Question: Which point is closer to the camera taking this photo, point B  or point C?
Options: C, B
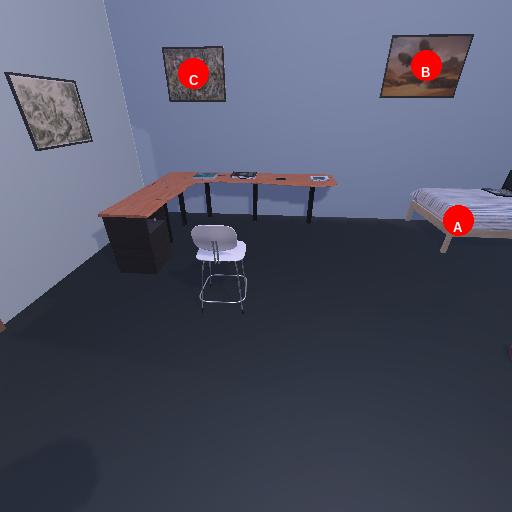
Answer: C